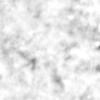
Label: no_change